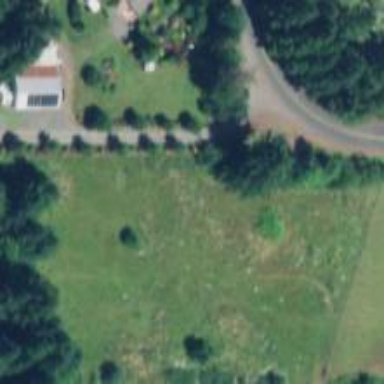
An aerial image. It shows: Driveway.